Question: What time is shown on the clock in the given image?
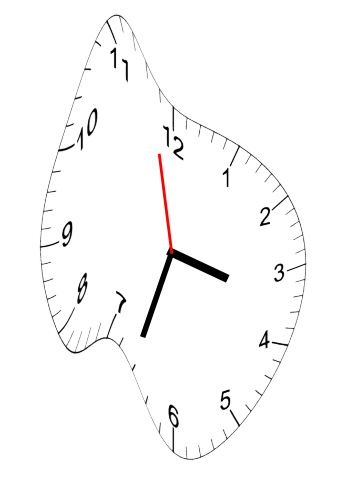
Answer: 03:32:58